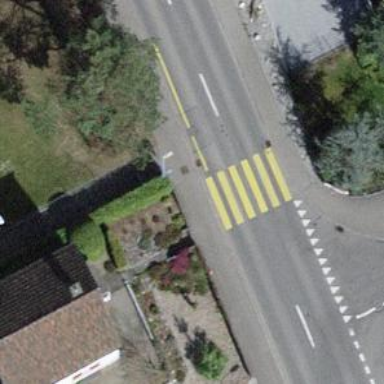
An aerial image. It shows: Uncontrolled zebra crossing with yellow markings.